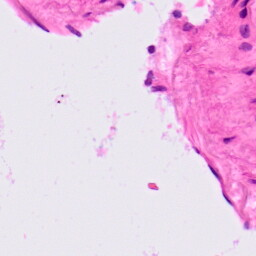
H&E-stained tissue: Lung